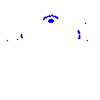
Particle: pion